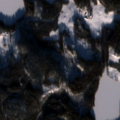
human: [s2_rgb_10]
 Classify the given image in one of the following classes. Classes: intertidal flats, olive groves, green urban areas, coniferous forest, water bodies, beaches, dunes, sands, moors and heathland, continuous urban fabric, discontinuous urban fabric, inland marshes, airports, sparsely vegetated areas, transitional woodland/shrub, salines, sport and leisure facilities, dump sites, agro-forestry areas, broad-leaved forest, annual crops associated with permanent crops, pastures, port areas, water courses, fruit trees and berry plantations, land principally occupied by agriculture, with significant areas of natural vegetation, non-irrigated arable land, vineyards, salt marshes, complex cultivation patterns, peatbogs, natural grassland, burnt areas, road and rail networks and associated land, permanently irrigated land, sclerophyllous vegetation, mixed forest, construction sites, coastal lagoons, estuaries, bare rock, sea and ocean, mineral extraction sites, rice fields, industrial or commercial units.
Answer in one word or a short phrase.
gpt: land principally occupied by agriculture, with significant areas of natural vegetation, coniferous forest, water bodies